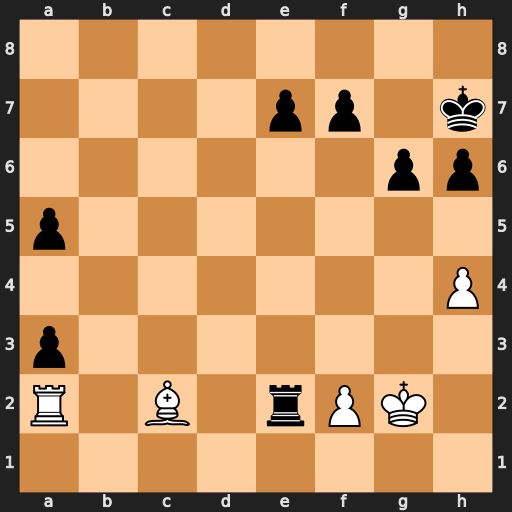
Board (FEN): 8/4pp1k/6pp/p7/7P/p7/R1B1rPK1/8
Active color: w
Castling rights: -
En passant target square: -
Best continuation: Bxg6+ Kg7 Rxe2